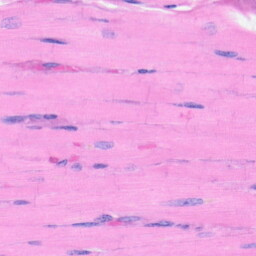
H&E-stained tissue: Heart